Interaction volume radius: 10 \u00c5
Interaction volume height: 15 \u00c5
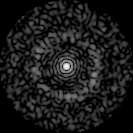
Disorder parameter: 0.823